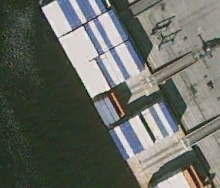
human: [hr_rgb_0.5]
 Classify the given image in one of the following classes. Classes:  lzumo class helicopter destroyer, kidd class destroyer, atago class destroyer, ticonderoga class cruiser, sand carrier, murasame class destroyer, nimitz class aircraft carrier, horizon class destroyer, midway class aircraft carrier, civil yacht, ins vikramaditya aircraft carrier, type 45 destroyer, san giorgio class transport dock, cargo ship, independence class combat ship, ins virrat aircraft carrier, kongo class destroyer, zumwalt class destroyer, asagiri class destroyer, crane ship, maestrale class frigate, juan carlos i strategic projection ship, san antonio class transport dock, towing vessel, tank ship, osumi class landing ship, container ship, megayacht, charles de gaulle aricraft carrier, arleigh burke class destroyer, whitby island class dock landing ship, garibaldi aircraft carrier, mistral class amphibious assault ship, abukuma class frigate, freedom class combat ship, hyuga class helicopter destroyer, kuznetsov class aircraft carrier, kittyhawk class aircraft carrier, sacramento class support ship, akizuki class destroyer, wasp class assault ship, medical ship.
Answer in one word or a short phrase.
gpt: Container ship